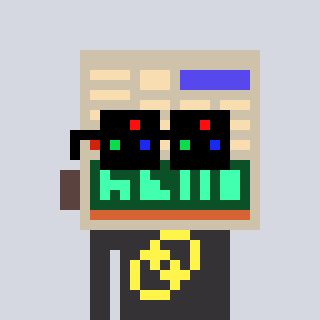
a pixel art character with square black sunglasses, a calculator-shaped head and a grayscale-colored body on a cool background